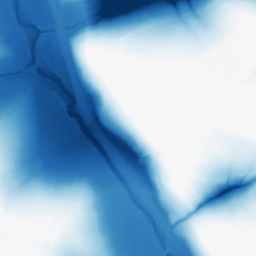
Category: morphological
Decomposition family: morphological
Decomposition parameters: operation: closing
size: 100
Upsampling method: cubic_catmull_rom
Upsampling parameters: scale: 2
Upsampling scale: 2